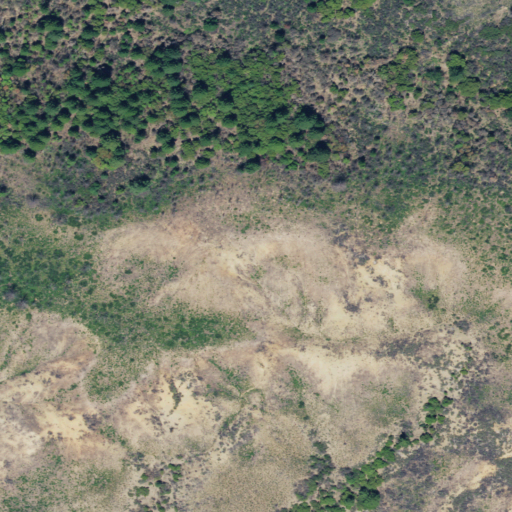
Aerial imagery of mountain in California named Bear Mountain containing shrub, grassland, and evergreen forest